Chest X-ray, AP view. Patient: 77 years old, sex M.
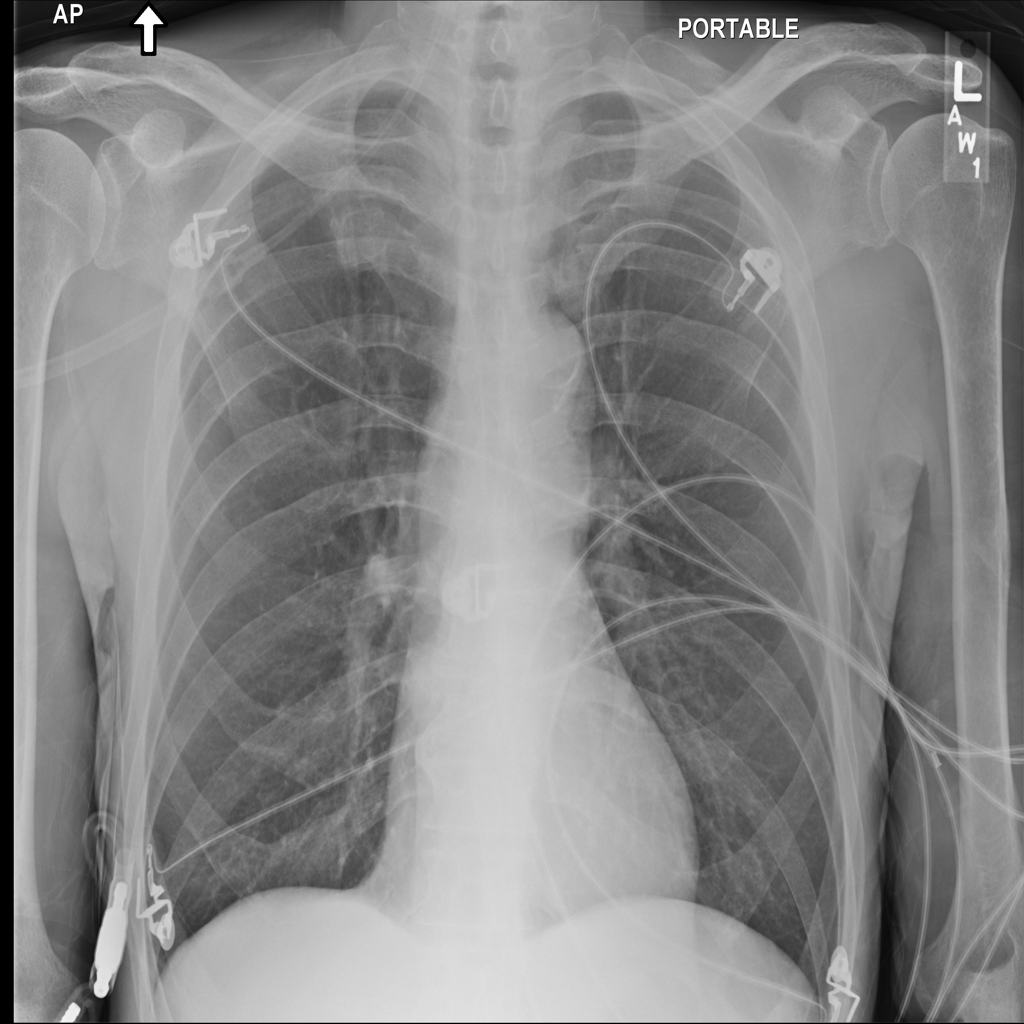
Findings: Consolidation